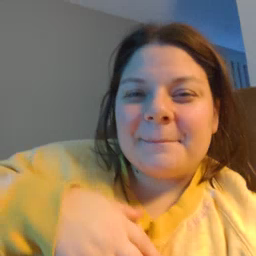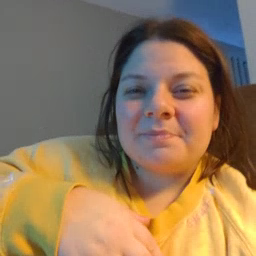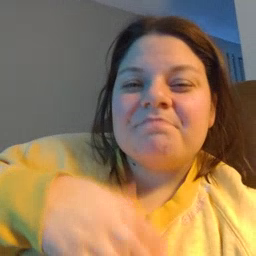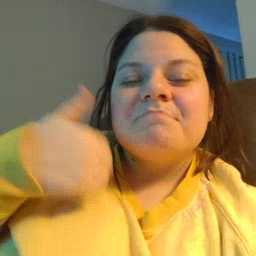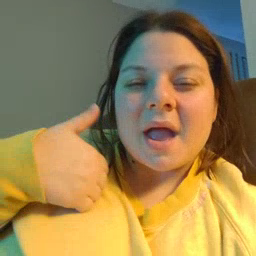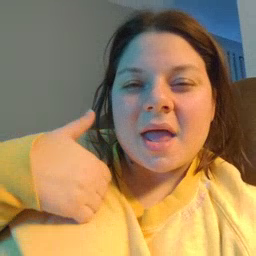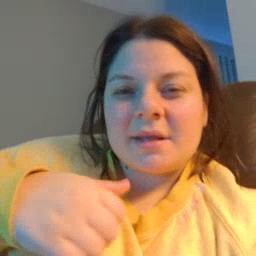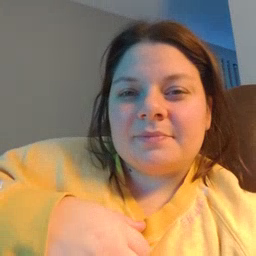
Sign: bath